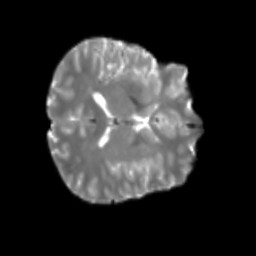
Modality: T2w
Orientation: axial
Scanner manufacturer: siemens
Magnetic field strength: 3 T
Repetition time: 4 s
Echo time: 0.0594 s